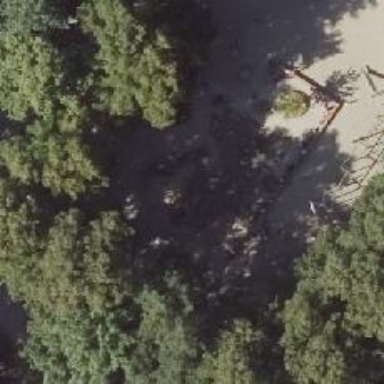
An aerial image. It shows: Playground featuring boat theme.